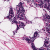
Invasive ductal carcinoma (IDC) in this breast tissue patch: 0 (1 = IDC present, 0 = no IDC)